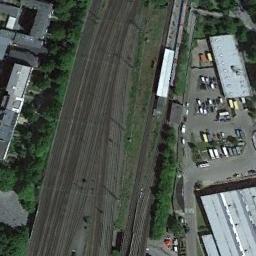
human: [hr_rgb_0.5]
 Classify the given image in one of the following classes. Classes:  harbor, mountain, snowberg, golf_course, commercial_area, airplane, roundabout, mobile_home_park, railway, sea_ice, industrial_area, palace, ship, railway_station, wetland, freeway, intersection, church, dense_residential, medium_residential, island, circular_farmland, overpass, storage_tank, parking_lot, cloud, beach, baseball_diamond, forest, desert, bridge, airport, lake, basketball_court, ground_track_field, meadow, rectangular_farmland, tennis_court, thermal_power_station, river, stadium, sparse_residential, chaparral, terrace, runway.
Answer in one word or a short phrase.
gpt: railway